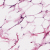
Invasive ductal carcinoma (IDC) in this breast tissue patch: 0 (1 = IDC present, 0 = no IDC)